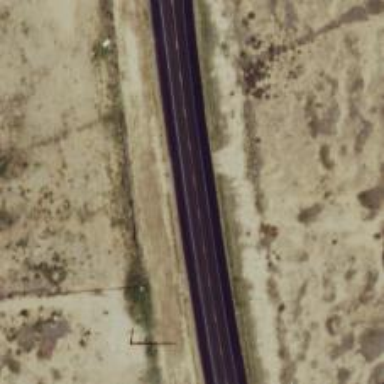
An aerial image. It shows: Asphalt road designated as trunk highway.